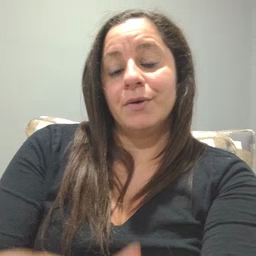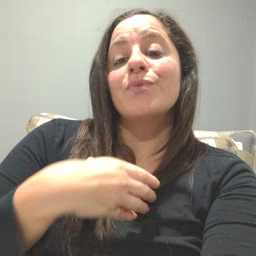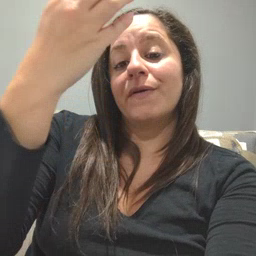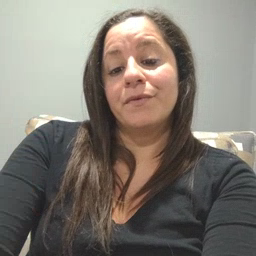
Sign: giraffe